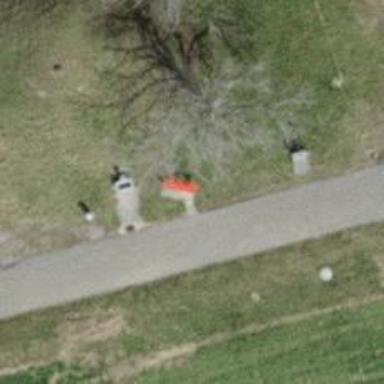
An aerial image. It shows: Red bench.